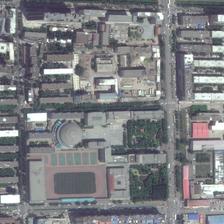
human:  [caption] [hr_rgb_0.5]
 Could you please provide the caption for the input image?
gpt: an outdoor court locate in one of six blocks .

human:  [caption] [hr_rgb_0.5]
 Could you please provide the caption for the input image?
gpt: many buildings and some green trees are around two playground separately .

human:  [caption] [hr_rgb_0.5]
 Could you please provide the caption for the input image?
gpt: many buildings and some green trees are in six different blocks and half of them with playgrounds .

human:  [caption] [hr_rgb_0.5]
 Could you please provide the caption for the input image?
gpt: two exercise yards are seperated by a road with plants and buildings .

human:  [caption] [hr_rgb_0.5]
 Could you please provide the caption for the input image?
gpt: two playgrounds are surrounded by many trees and buildings .